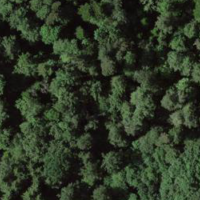
EUNIS habitat code: 41
Species observed at this site:
Fraxinus excelsior